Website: walmart
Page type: customer-info-address
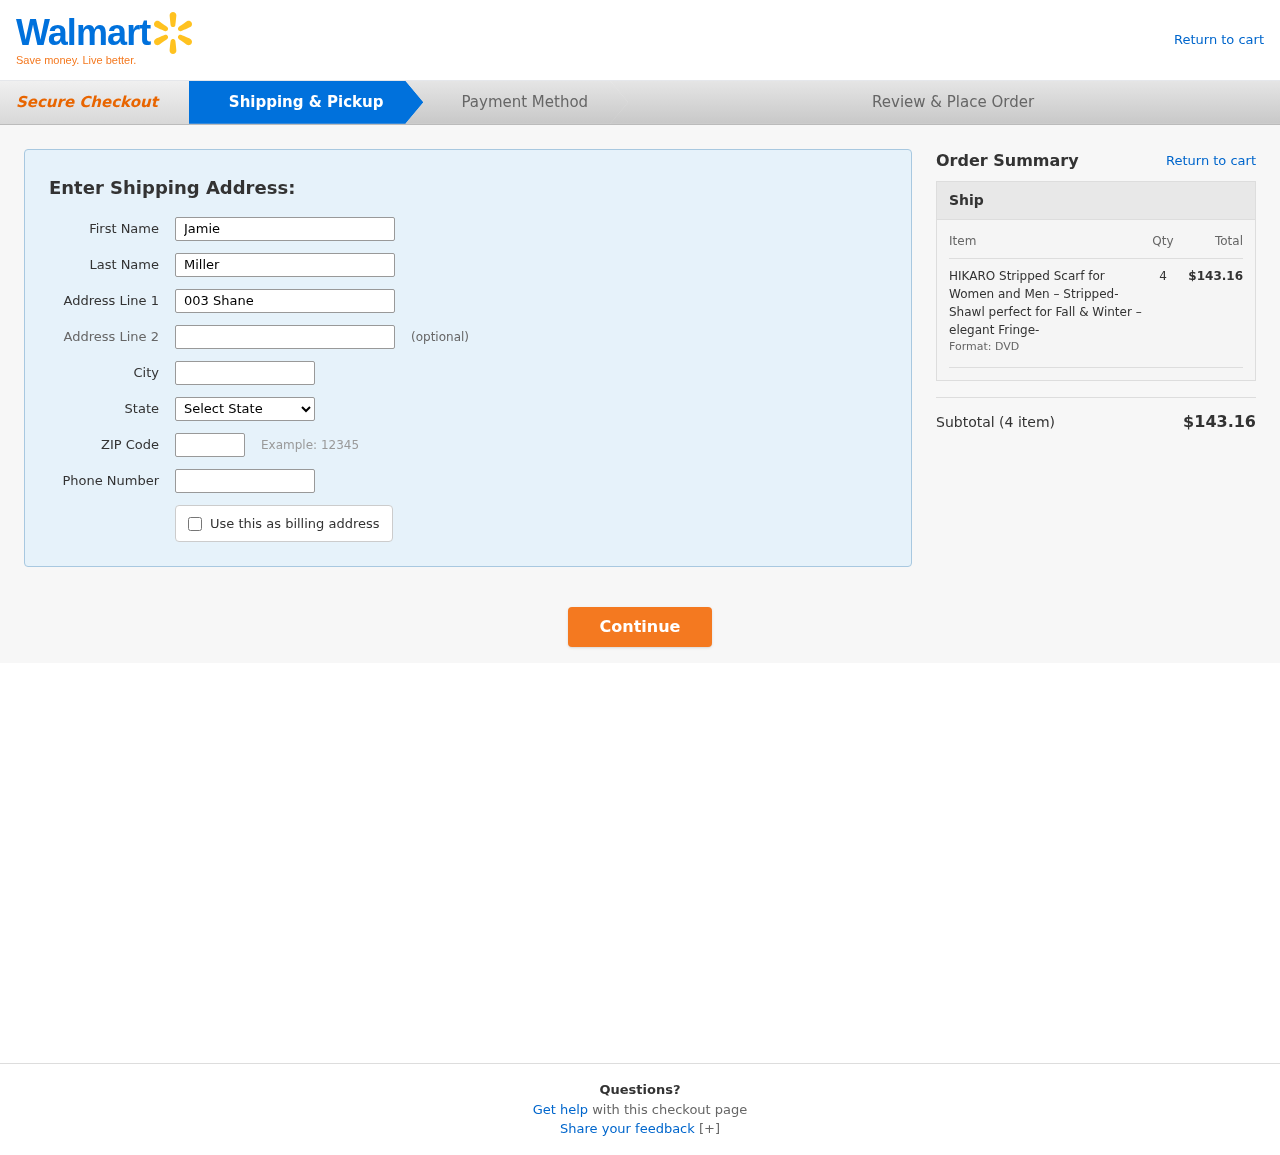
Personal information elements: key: PII_CITY
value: Hayeshaven
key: PII_FIRSTNAME
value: Jamie
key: PII_LASTNAME
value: Miller
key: PII_PHONE
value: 6836253719
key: PII_POSTCODE
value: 38059
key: PII_STATE
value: Virginia
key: PII_STREET
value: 003 Shane Dale Apt. 346
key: PII_STREET2
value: Apt. 042
Product elements: key: PRODUCT1_NAME
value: HIKARO Stripped Scarf for Women and Men – Stripped-Shawl perfect for Fall & Winter – elegant Fringe-
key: PRODUCT1_QUANTITY
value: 4
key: PRODUCT1_LINE_TOTAL
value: $143.16
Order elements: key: ORDER_NUM_ITEMS
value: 4
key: ORDER_SUBTOTAL
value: $143.16